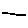
Label: line